Question: I want to display 3 series on my Silverlight toolkit horizontal bar chart...2 normal bar series and 1 stacked bar series (consisting of 2 'SeriesDefinition'). When I add the first 2 normal bar series, they show up next to each other as expected. But when I add the stacked series, it takes up the height of the whole row. Is there any way to combine the 2 types of series so that it displays as, from top to bottom - stacked, bar, bar?
Here is how I'm setting it up currently:
'''
<charts:Chart Title="Manufacturer Overview" LegendTitle="Legend" Style="{StaticResource ZChartNoBackground}">
<charts:Chart.Series>
<charts:StackedBarSeries>
<charts:SeriesDefinition Title="Oppotunities"
ItemsSource="{Binding Path=TotalValueInFunnelByVendor}"
IndependentValueBinding="{Binding IndependentValue}"
DependentValueBinding="{Binding DependentValue}">
</charts:SeriesDefinition>
<!--SAMPLE DATA UNTIL REAL DATA IS IN-->
<charts:SeriesDefinition Title="Flow Business"
ItemsSource="{Binding Path=TotalValueInFunnelByVendor}"
IndependentValueBinding="{Binding IndependentValue}"
DependentValueBinding="{Binding DependentValue}">
</charts:SeriesDefinition>
</charts:StackedBarSeries>
<charts:BarSeries Title="Sales to date"
ItemsSource="{Binding Path=SalesToDateByVendor}"
IndependentValueBinding="{Binding IndependentValue}"
DependentValueBinding="{Binding DependentValue}">
</charts:BarSeries>
<charts:BarSeries Title="Forecasted"
ItemsSource="{Binding Path=ForecastedSalesByVendor}"
IndependentValueBinding="{Binding IndependentValue}"
DependentValueBinding="{Binding DependentValue}">
</charts:BarSeries>
</charts:Chart.Series>
</charts:Chart>
'''
Here is an image of the chart. Notice the GREEN and RED bars are correctly placed but the stacked bar is the height of the row and in the "back" of the other 2 series:

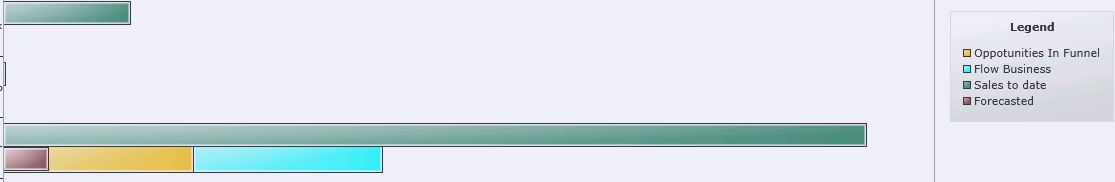
Answer: So after a whole bunch of looking around, I've come to the conclusion that this behavior is "by design" or a bug. I looked at the source code for the 'StackedBarSeries'. I created a new class that inherited from 'StackedBarSeries' and added code to the "UpdateDataItemPlacement" method that divides the height of the bar by the number of series in the SeriesHost:
'''
protected override void UpdateDataItemPlacement(IEnumerable<DefinitionSeries.DataItem> dataItems)
{
/* A BUNCH OF CODE FROM TOOLKIT */
double sum = IsStacked100 ?
group.DataItems.Sum(di =>Math.Abs(ValueHelper.ToDouble(di.DataPoint.ActualDependentValue))) :
1;
if (0 == sum)
{
sum = 1;
}
// MY ADDITION
var numSeries = this.SeriesHost.Series.Count;
int index = this.SeriesHost.Series.IndexOf(this);
// END ADDITION
double ceiling = 0;
double floor = 0;
foreach (DataItem dataItem in group.DataItems)
{
DataPoint dataPoint = dataItem.DataPoint;
double value = IsStacked100 ? (ValueHelper.ToDouble(dataPoint.ActualDependentValue) * (100 / sum)) : ValueHelper.ToDouble(dataPoint.ActualDependentValue);
if (ValueHelper.CanGraph(value))
{
double valueCoordinate = ActualDependentAxis.GetPlotAreaCoordinate(value).Value;
double fillerCoordinate = (0 <= value) ? ceiling : floor;
double topCoordinate = 0, leftCoordinate = 0, height = 0, width = 0, deltaCoordinate = 0;
if (AxisOrientation.Y == ActualDependentAxis.Orientation)
{
topCoordinate = plotAreaMaximumDependentCoordinate - Math.Max(valueCoordinate + fillerCoordinate, zeroCoordinate + fillerCoordinate);
double bottomCoordinate = plotAreaMaximumDependentCoordinate - Math.Min(valueCoordinate + fillerCoordinate, zeroCoordinate + fillerCoordinate);
deltaCoordinate = bottomCoordinate - topCoordinate;
height = (0 < deltaCoordinate) ? deltaCoordinate + 1 : 0;
leftCoordinate = categoryMinimumCoordinate;
width = categoryMaximumCoordinate - categoryMinimumCoordinate + 1;
// MY MODIFICATION
//adjusting the width and offset to allow multiple columns to render beside each other instead of overtop
width = width / numSeries;
leftCoordinate = leftCoordinate + (width * index);
//
}
else
{
leftCoordinate = Math.Min(valueCoordinate + fillerCoordinate, zeroCoordinate + fillerCoordinate);
double rightCoordinate = Math.Max(valueCoordinate + fillerCoordinate, zeroCoordinate + fillerCoordinate);
deltaCoordinate = rightCoordinate - leftCoordinate;
width = (0 < deltaCoordinate) ? deltaCoordinate + 1 : 0;
topCoordinate = categoryMinimumCoordinate;
height = categoryMaximumCoordinate - categoryMinimumCoordinate + 1;
//MY MODIFICATION
//adjusting the height and offset to allow multiple columns to render beside each other instead of overtop
height = height / numSeries;
topCoordinate = topCoordinate + (height * index);
//
}
// THE REST OF THE CODE FROM THE TOOLKIT
}
else
{
dataPoint.Visibility = Visibility.Collapsed;
}
}
}
'''